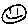
Label: smiley face